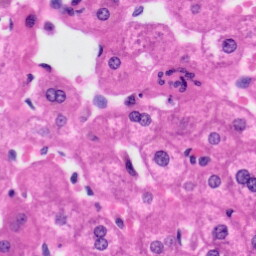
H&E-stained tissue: Liver